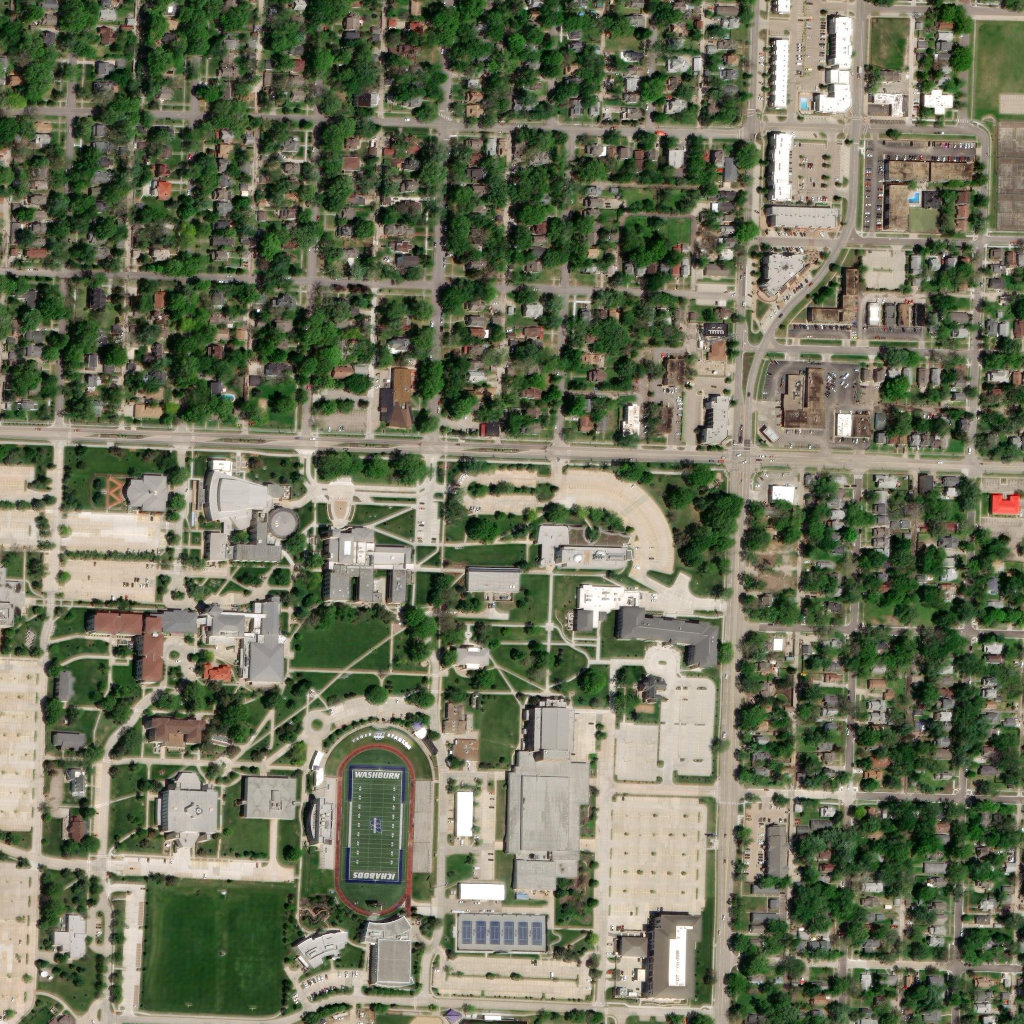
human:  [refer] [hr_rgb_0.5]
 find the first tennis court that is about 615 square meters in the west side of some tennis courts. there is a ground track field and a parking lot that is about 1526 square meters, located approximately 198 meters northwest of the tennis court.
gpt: <box>[[44, 89, 46, 92, 0]]</box>